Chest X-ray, PA view. Patient: 8 years old, sex M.
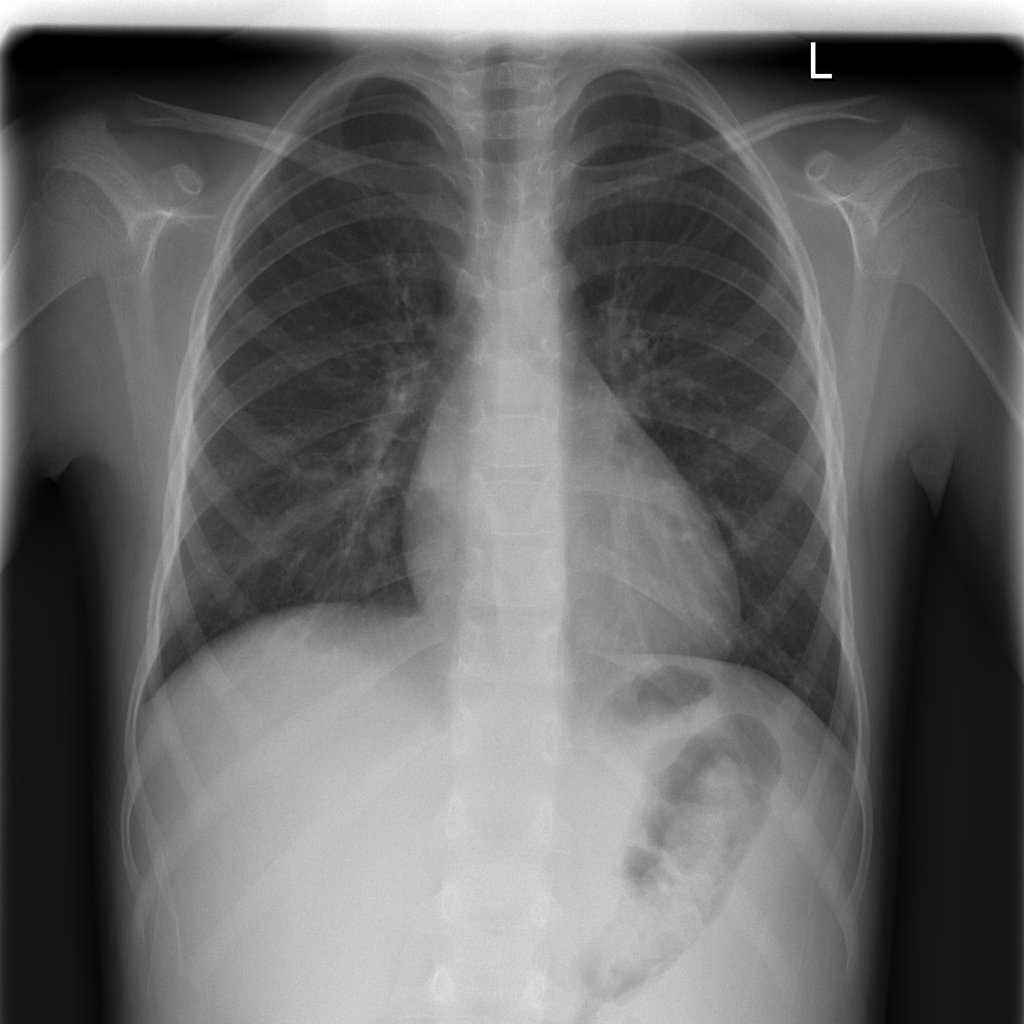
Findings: No Finding